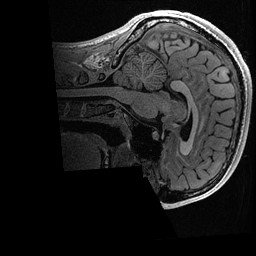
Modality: T1w
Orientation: sagittal
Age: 21
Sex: male
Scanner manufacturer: ge
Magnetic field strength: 3 T
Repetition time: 0.006952 s
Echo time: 0.00292 s